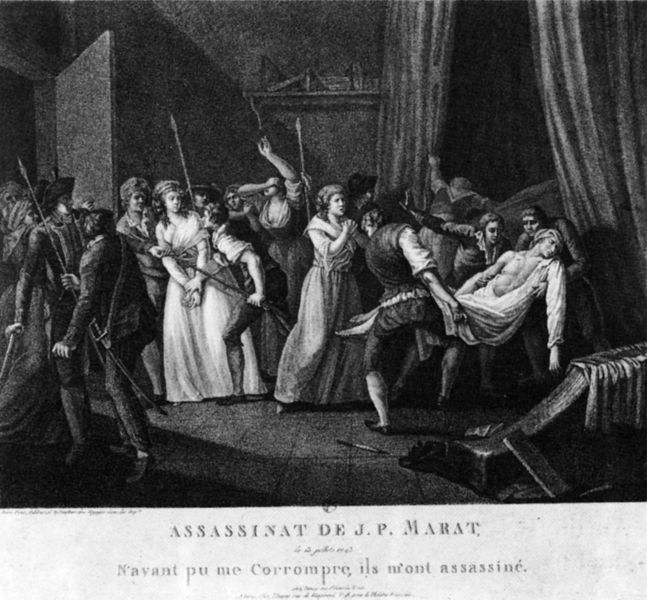
Titel: Der Mord an Marat.
Künstler: Louis Brion de la Tour
Institution: Paris, Bibliothèque Nationale, Cabinet des Estampes
Schlagwörter: dunkel, kampf, mann, nackt, frauen, menschen, frankreich, frau, hüte, kleid, kleider, männer, tür, zimmer, regal, messer, mord, tod, tot, toter, bild, vorhang, düster, krieg, schlacht, könig, lanze, soldaten, schwarz-weiss, gefangen, revolution, schwerter, säbel, text, waffen, menschenmenge, badewanne, fangen, ermordung, lanzen, speer, speere, ackt, französische revolution, marat, mörder, verletzter, attentat, spieße, entführen, krawall, doclh, charlotte corday